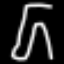
Label: pants